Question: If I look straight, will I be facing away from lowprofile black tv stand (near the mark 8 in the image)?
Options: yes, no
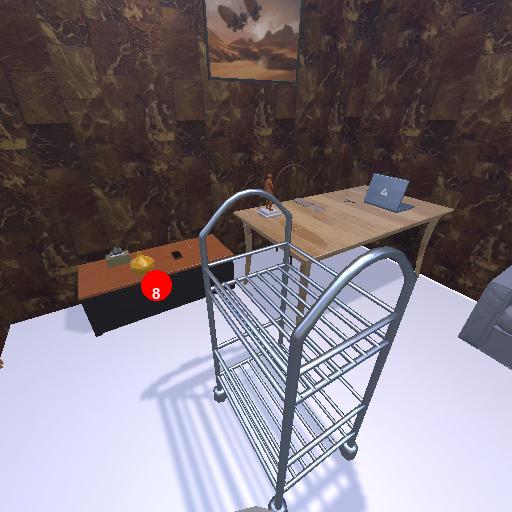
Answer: yes